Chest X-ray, PA view. Patient: 69 years old, sex F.
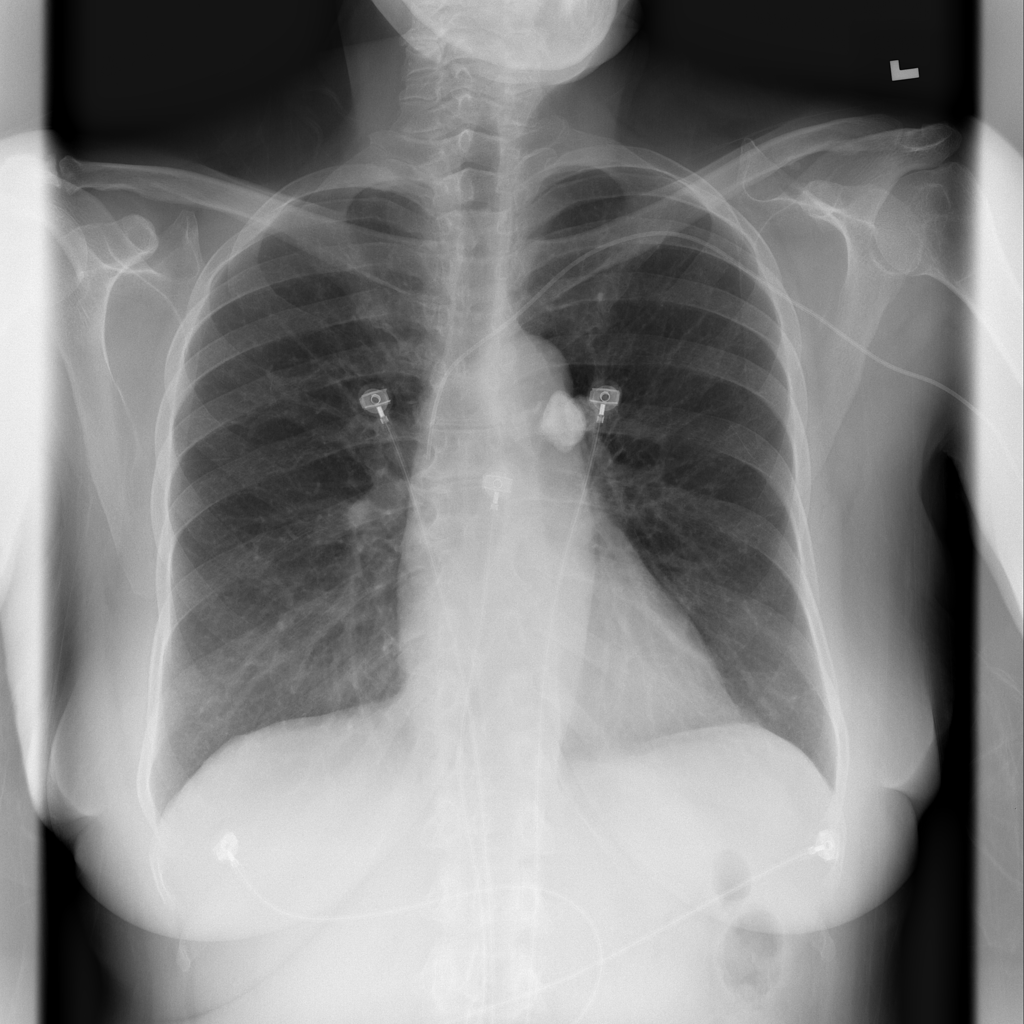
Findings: No Finding